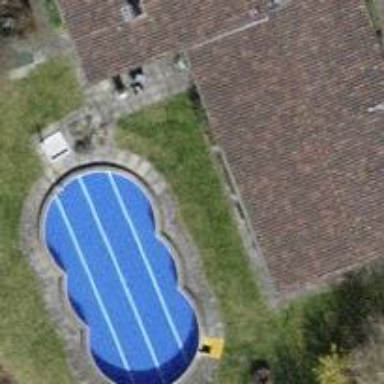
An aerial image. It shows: Swimming pool located in leisure land.